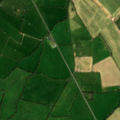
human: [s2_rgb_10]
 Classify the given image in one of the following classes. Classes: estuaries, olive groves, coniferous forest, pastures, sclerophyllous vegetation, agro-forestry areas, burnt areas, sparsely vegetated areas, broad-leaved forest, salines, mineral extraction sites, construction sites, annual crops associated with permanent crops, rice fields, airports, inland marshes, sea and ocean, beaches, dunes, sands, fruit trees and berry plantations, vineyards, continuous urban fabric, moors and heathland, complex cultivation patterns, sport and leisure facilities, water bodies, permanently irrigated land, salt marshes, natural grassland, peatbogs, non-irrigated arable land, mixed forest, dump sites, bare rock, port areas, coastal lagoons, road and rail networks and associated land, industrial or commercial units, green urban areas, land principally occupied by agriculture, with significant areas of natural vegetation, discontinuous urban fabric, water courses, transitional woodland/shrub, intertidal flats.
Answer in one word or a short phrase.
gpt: non-irrigated arable land, pastures, complex cultivation patterns